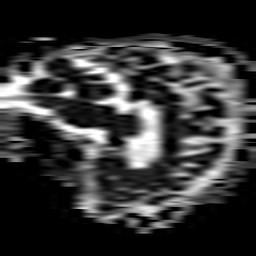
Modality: ADC
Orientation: sagittal
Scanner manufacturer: philips
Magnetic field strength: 3 T
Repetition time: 3.078 s
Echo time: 0.076 s